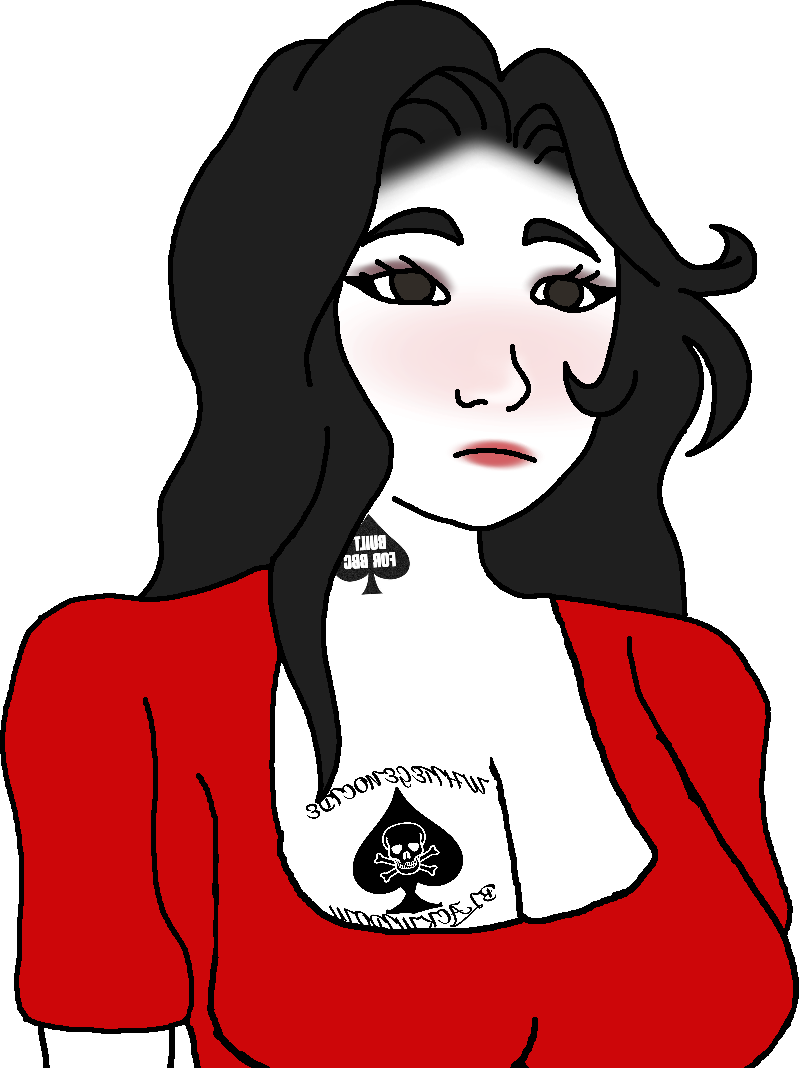
Label: 5_Doomer_Girl